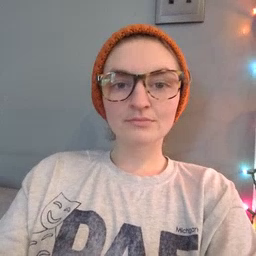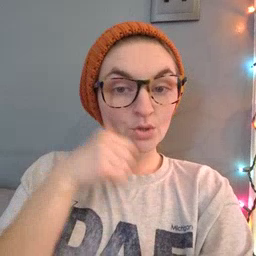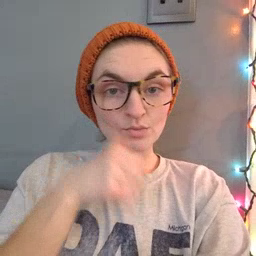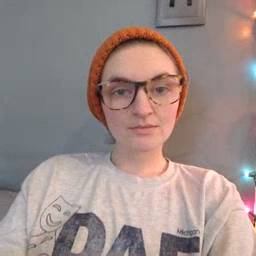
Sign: girl